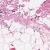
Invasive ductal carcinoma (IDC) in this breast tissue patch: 0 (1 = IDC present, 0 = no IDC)